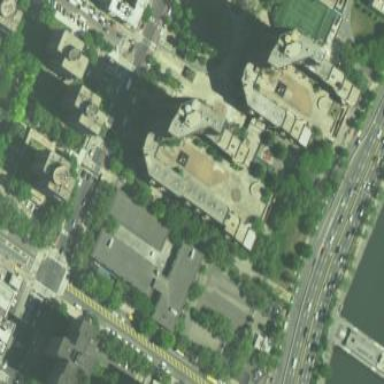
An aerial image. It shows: Part of building with flat concrete roof.